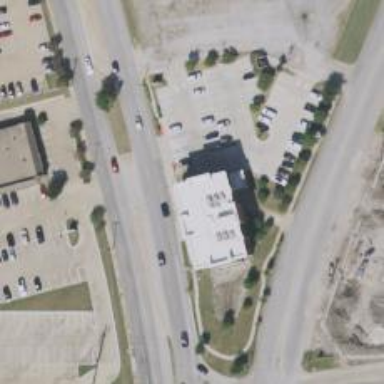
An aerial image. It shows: Pharmacy providing healthcare services.